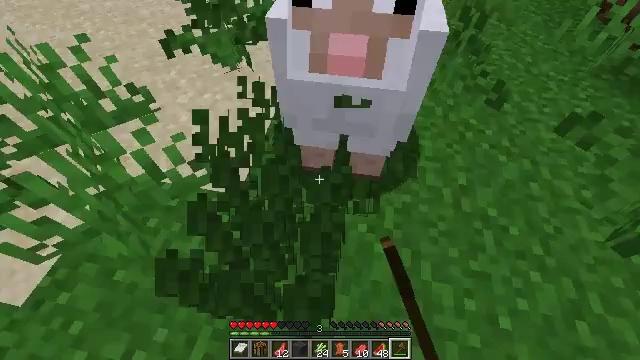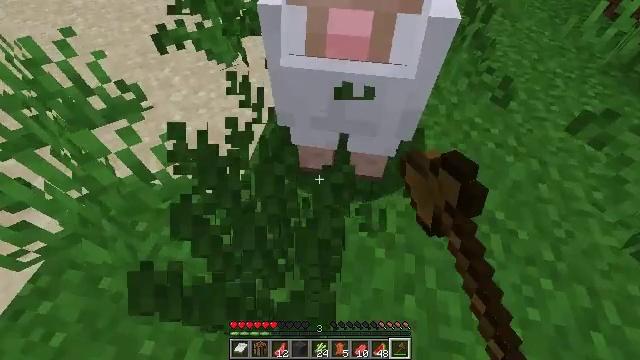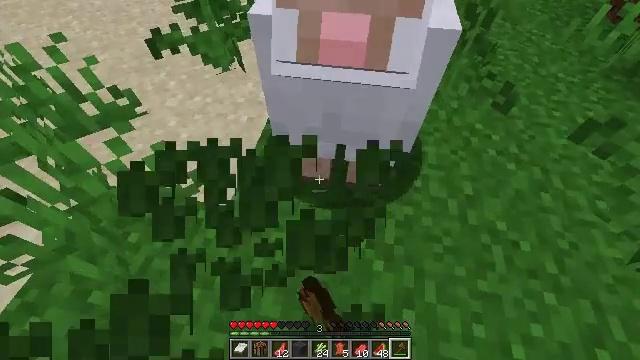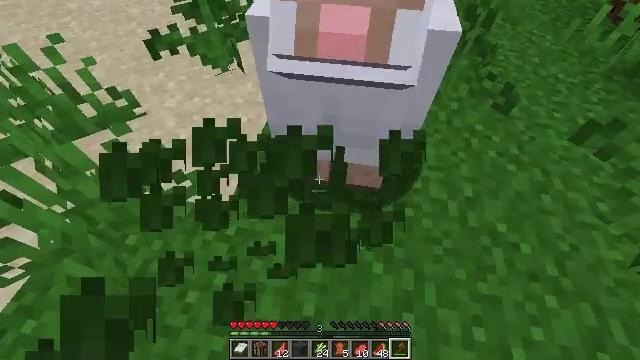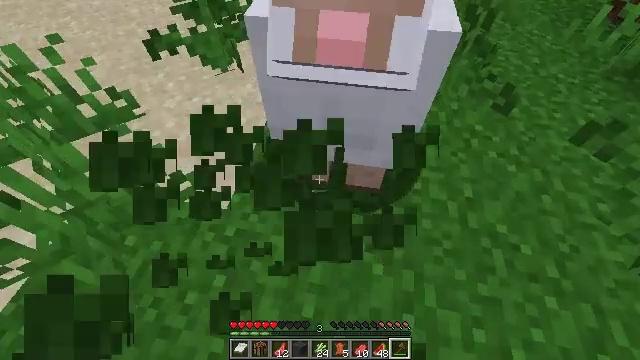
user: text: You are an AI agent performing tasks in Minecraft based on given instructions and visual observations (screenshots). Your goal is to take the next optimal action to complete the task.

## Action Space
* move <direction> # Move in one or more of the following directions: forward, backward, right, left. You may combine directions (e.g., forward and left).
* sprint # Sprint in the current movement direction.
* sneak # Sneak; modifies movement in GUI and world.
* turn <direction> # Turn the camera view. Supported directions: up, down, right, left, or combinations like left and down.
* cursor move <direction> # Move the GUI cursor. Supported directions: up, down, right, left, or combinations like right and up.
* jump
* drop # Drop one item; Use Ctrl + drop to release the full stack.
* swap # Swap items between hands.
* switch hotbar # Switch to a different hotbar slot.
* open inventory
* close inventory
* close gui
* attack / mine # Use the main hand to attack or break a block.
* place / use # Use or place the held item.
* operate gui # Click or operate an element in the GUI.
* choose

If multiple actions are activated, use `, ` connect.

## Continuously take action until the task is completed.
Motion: motion action
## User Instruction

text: Gather fern from the ground.
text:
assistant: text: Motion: attack / mine
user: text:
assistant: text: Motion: no_op
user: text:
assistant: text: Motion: no_op
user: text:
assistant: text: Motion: no_op
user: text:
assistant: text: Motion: no_op